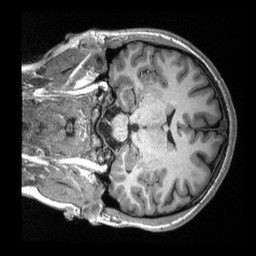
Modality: T1w
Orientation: coronal
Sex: female
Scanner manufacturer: siemens
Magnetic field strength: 3 T
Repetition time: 2.3 s
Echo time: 0.00308 s